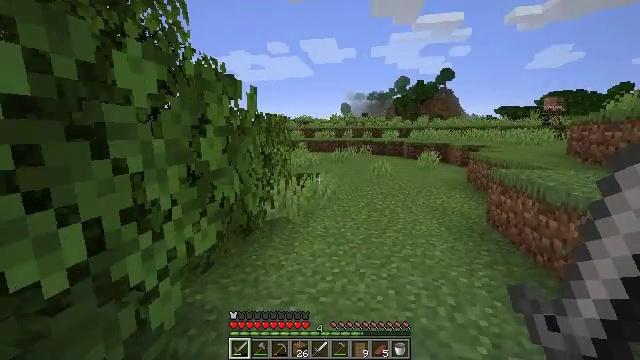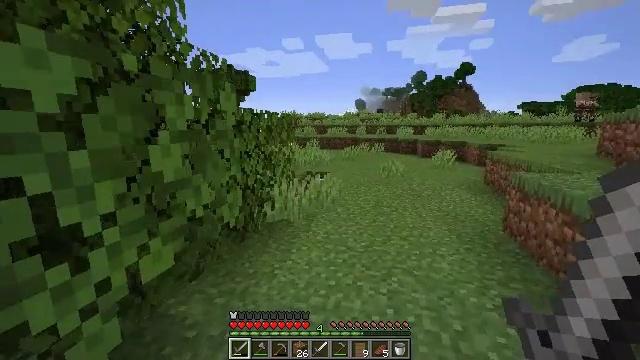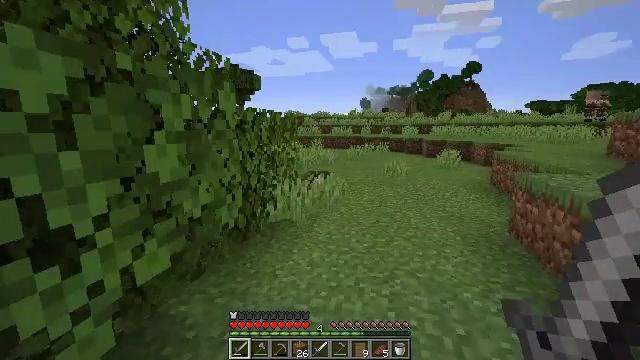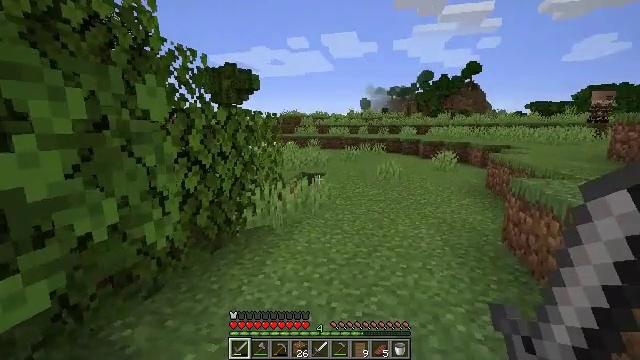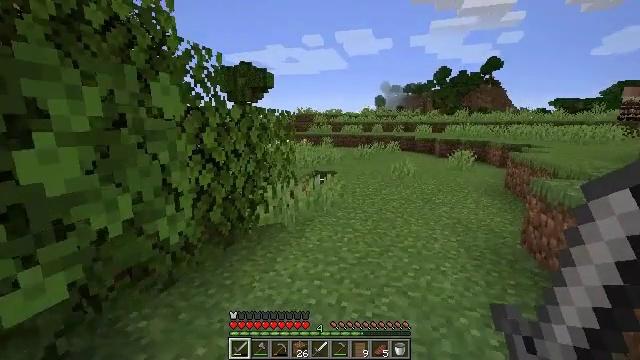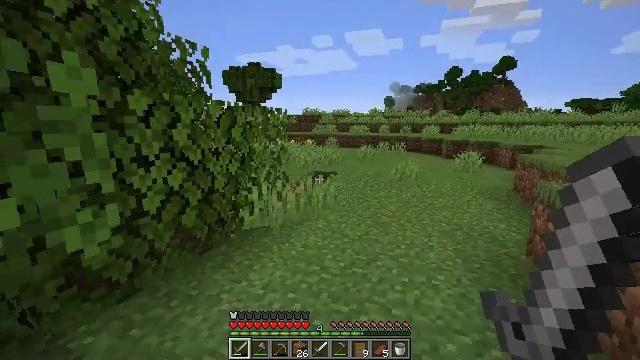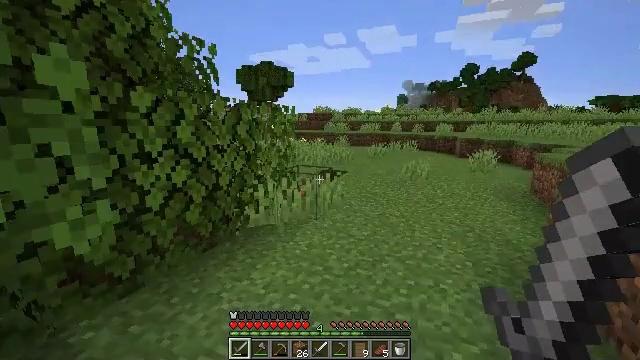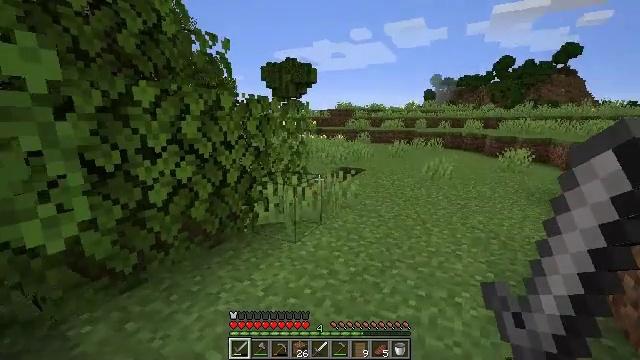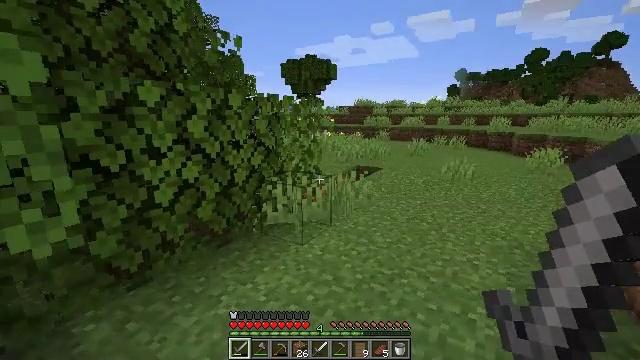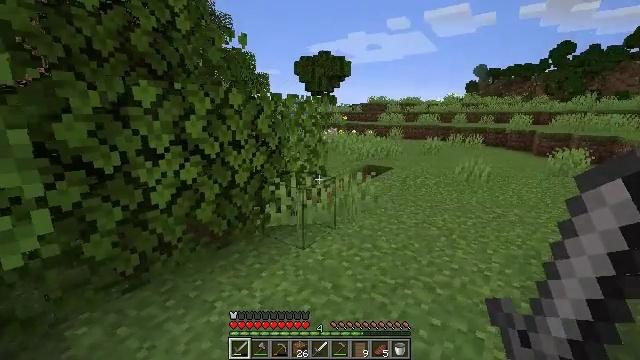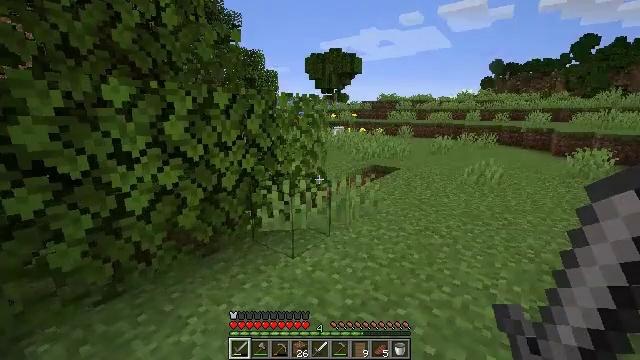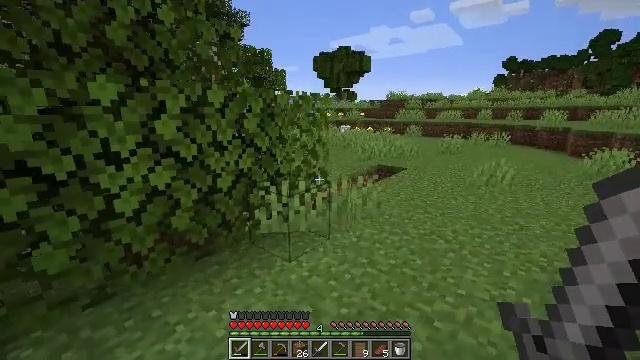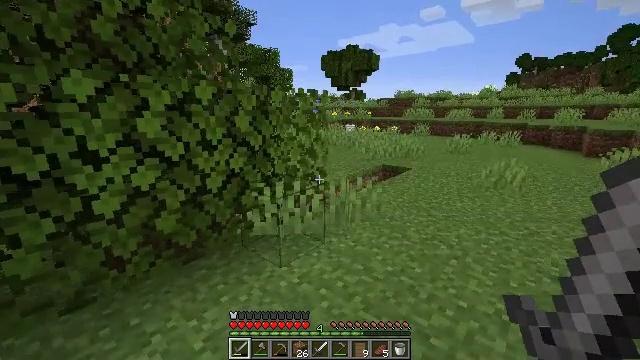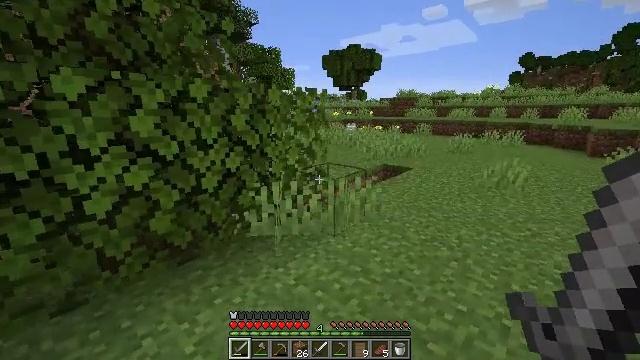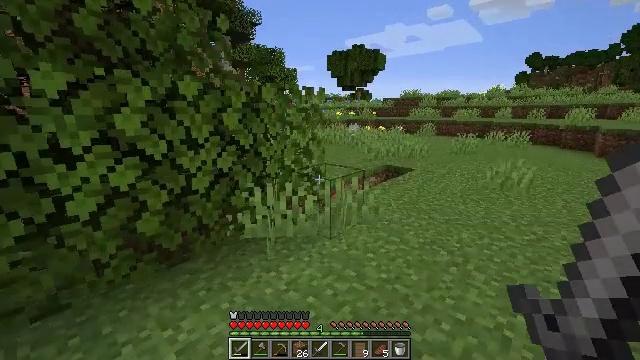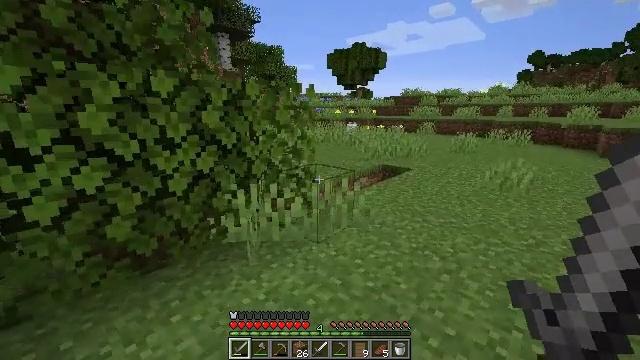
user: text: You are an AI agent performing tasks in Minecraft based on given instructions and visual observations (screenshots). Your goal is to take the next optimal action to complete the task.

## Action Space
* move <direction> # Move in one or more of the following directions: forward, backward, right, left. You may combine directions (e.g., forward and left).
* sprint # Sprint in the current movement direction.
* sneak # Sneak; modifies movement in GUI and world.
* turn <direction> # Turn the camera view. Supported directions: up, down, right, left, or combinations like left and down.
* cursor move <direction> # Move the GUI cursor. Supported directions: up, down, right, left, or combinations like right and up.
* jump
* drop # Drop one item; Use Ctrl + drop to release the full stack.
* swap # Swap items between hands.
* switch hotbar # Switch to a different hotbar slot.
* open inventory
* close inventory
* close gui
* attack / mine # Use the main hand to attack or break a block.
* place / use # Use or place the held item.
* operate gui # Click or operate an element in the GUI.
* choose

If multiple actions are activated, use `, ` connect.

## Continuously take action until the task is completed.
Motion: motion action
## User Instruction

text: Collect the rose bush for decoration.
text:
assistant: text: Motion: move forward and move right, turn left
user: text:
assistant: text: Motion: move forward and move right, turn left
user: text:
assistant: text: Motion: move forward and move right
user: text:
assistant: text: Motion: move forward and move right, turn left
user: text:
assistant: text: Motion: move forward and move right, turn left
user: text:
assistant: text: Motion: move forward and move right, turn left
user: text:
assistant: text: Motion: move forward and move right, turn left
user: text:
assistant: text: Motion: move forward and move right, turn left
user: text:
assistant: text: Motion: move forward and move right, turn left
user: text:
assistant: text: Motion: move forward and move right, turn left
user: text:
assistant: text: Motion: move forward and move right, turn left
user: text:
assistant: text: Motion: move forward and move right, turn left
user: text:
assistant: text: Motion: move forward and move right
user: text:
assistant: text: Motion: move forward and move right
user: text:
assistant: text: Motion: move forward and move right
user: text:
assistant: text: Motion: move forward and move right
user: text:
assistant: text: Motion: move forward and move right
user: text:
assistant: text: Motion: move forward and move right
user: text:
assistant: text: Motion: move forward and move right
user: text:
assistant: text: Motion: move forward and move right
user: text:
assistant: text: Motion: move forward and move right
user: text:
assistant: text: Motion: move forward and move right
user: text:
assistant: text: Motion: move forward and move right
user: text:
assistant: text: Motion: move forward and move right
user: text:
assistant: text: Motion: move forward and move right
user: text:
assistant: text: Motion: move forward and move right
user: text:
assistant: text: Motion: move forward and move right
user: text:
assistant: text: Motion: move forward and move right
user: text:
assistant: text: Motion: move forward
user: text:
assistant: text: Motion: move forward